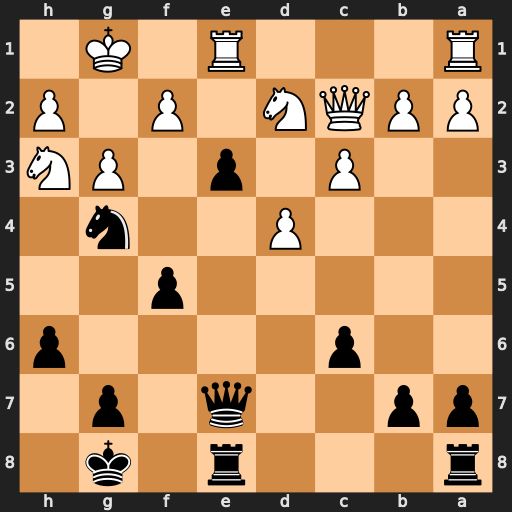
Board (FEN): r3r1k1/pp2q1p1/2p4p/5p2/3P2n1/2P1p1PN/PPQN1P1P/R3R1K1
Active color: b
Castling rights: -
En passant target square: -
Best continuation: exf2+ Nxf2 Qxe1+ Rxe1 Rxe1+